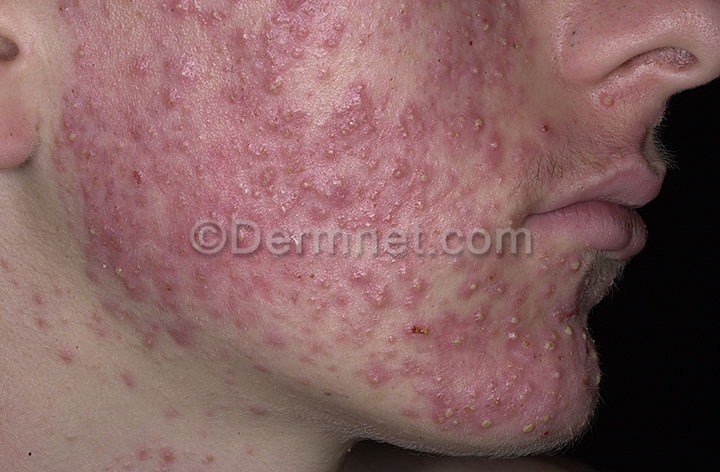
Disease: Acne and Rosacea Photos